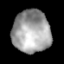
Tissue: lung
Cell type: Others
Senescence score: 0.2286
Nuclear area (px): 1577
Mean DAPI intensity: 161.179